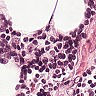
Metastatic tissue present: yes